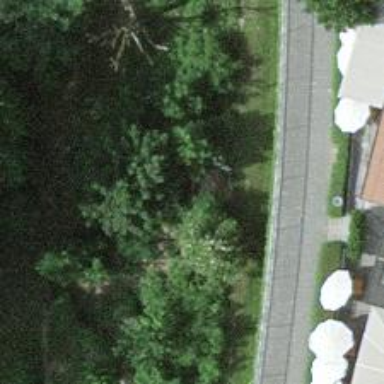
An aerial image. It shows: Retaining wall.